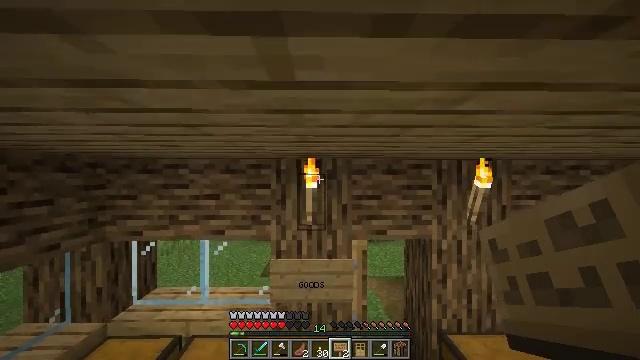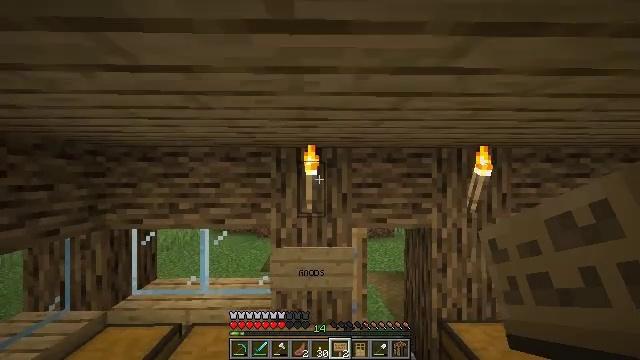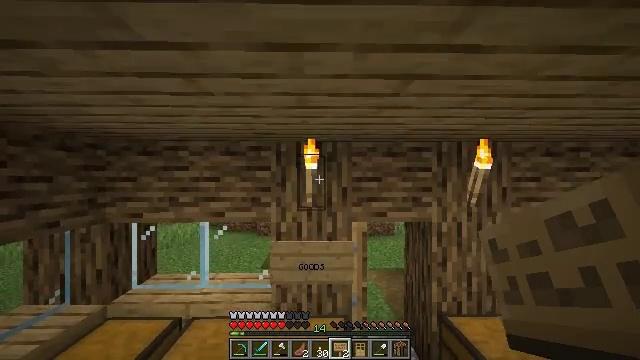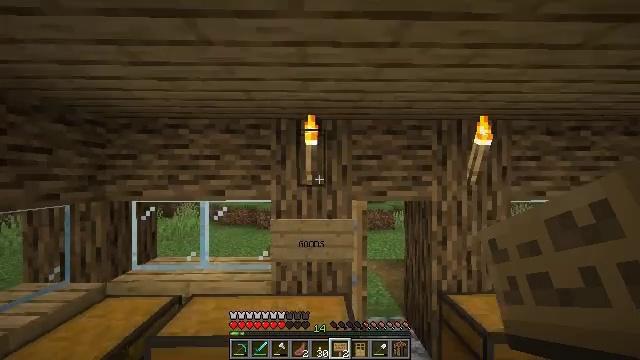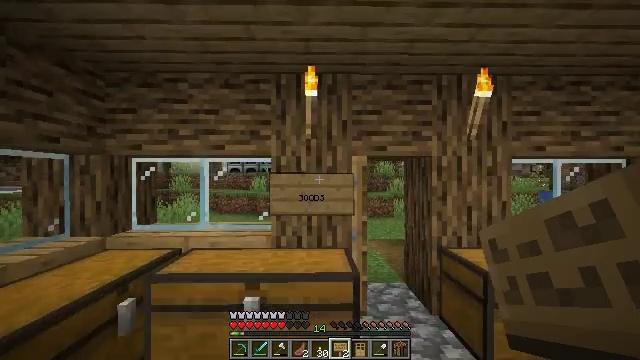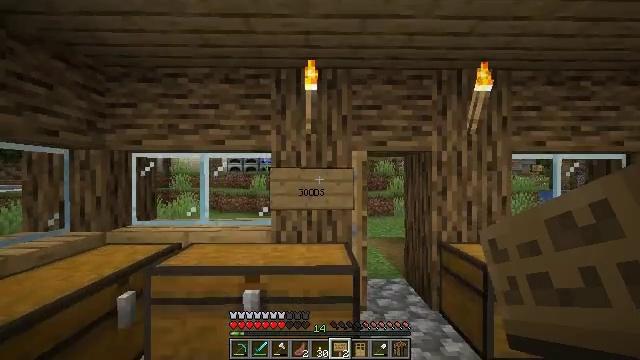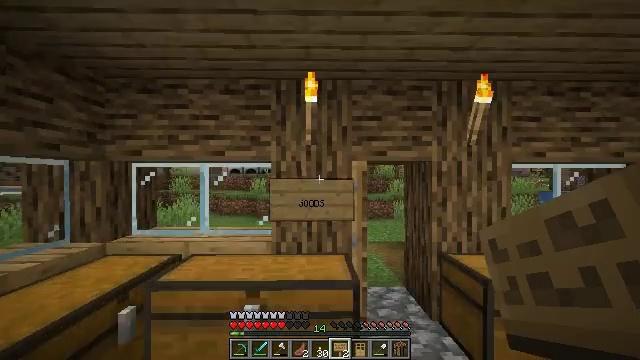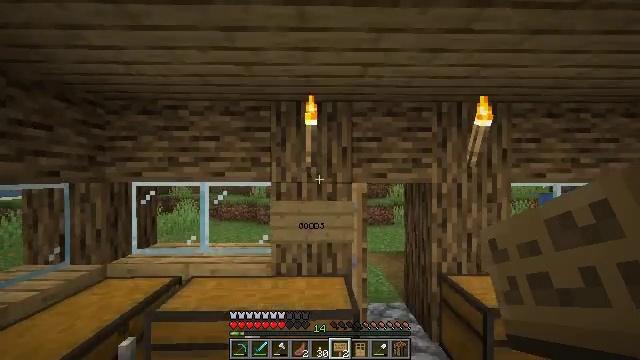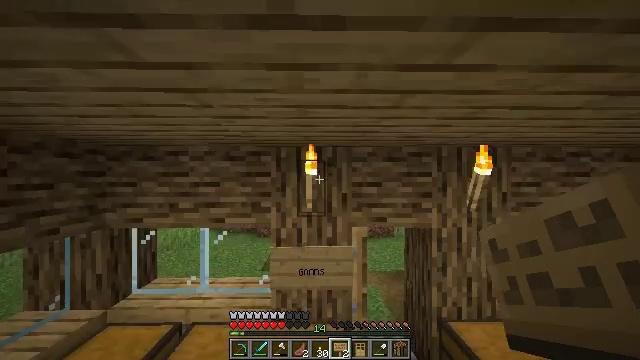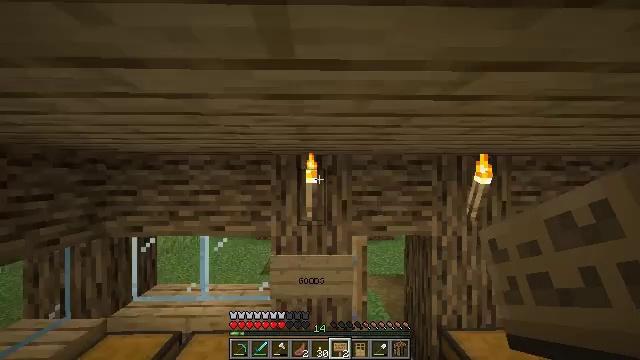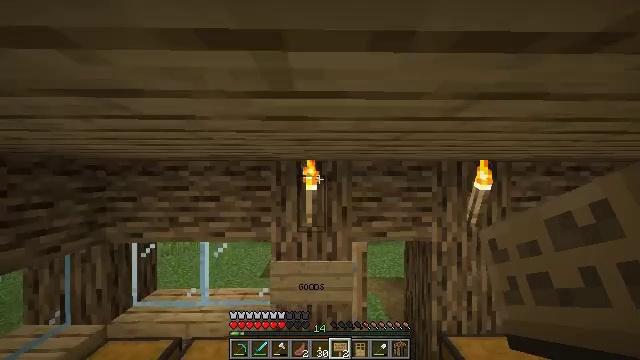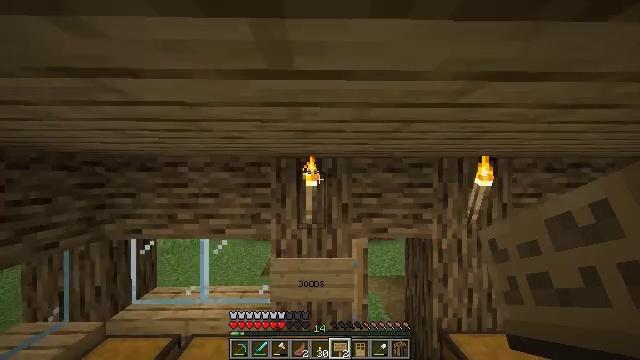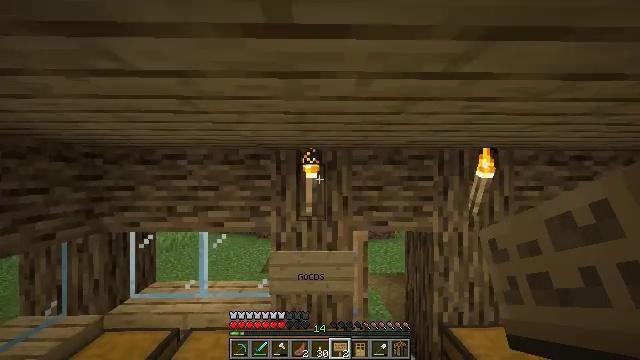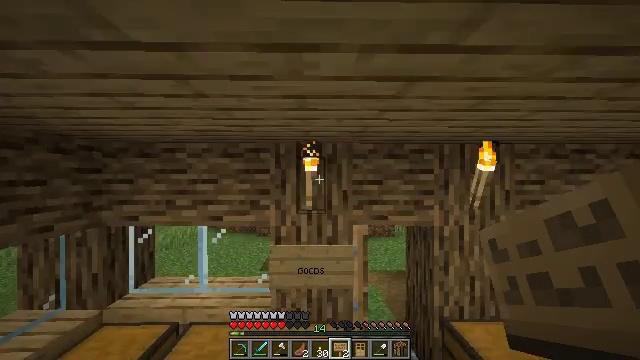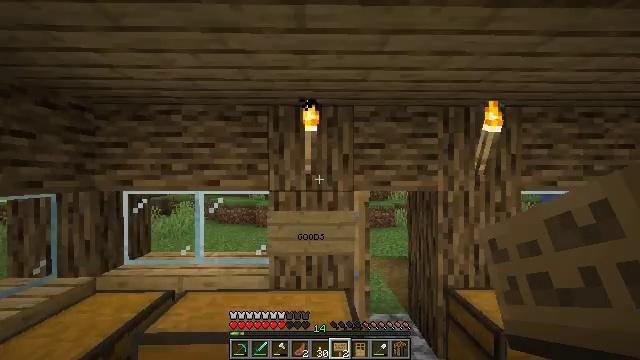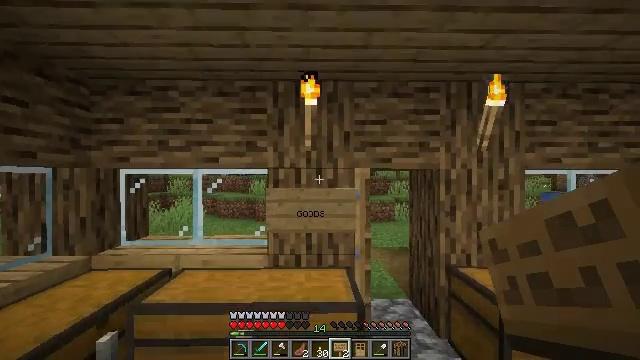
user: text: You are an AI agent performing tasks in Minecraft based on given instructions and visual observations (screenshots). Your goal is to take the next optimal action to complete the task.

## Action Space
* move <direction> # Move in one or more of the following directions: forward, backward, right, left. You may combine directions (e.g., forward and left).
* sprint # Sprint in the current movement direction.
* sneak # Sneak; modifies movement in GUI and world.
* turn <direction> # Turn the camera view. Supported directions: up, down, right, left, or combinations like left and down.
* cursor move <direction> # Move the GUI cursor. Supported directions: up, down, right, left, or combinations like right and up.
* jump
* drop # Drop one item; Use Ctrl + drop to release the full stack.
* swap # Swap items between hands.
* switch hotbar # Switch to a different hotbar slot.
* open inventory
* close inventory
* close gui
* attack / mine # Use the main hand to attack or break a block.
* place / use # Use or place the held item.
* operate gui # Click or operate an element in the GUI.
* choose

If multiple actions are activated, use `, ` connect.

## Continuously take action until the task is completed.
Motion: motion action
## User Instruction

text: Break the oak wall sign to reclaim it.
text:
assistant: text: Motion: no_op
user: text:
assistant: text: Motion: no_op
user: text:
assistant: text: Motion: no_op
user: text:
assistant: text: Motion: no_op
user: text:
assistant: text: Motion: no_op
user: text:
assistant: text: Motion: no_op
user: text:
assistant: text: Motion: no_op
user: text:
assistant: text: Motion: no_op
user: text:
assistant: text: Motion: no_op
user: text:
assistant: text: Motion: no_op
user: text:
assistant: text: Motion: move forward
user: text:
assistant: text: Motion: move forward
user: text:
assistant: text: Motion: move forward
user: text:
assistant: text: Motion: move forward
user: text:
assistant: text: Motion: no_op
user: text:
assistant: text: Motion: turn left and down
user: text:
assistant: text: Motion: turn left and down
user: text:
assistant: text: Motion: turn right and down
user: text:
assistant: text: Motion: turn right and down
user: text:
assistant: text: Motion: no_op
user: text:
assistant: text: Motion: move back and move right
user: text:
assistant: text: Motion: move back and move right, attack / mine
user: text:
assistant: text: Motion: move back and move right, attack / mine
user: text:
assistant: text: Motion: move back and move right, attack / mine
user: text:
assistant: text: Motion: move back and move right
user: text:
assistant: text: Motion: no_op
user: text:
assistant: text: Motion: no_op
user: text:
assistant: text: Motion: no_op
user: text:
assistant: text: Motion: no_op
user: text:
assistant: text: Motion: no_op